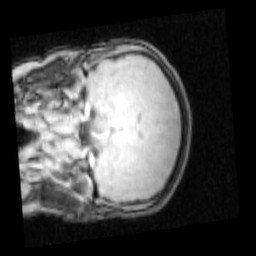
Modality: PDw
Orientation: coronal
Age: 15
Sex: male
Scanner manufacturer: siemens
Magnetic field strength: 3 T
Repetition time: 0.25 s
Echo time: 0.00103 s